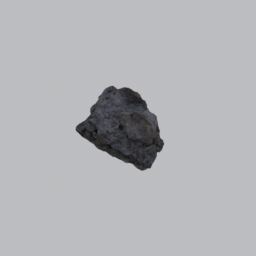
Label: nature